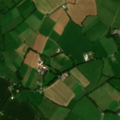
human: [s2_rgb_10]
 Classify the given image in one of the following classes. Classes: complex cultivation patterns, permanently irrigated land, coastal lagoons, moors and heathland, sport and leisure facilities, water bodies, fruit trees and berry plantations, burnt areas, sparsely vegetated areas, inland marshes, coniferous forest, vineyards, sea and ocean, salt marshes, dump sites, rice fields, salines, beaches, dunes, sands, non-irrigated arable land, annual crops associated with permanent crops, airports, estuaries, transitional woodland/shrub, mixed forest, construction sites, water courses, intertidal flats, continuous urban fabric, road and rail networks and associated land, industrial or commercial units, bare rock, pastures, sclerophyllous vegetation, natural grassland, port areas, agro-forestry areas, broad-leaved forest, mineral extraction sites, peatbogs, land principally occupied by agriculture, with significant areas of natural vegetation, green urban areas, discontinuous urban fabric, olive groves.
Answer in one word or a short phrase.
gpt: non-irrigated arable land, pastures